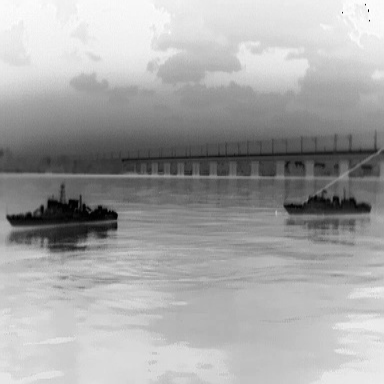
There are two warships in the infrared image.